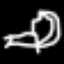
Label: chair